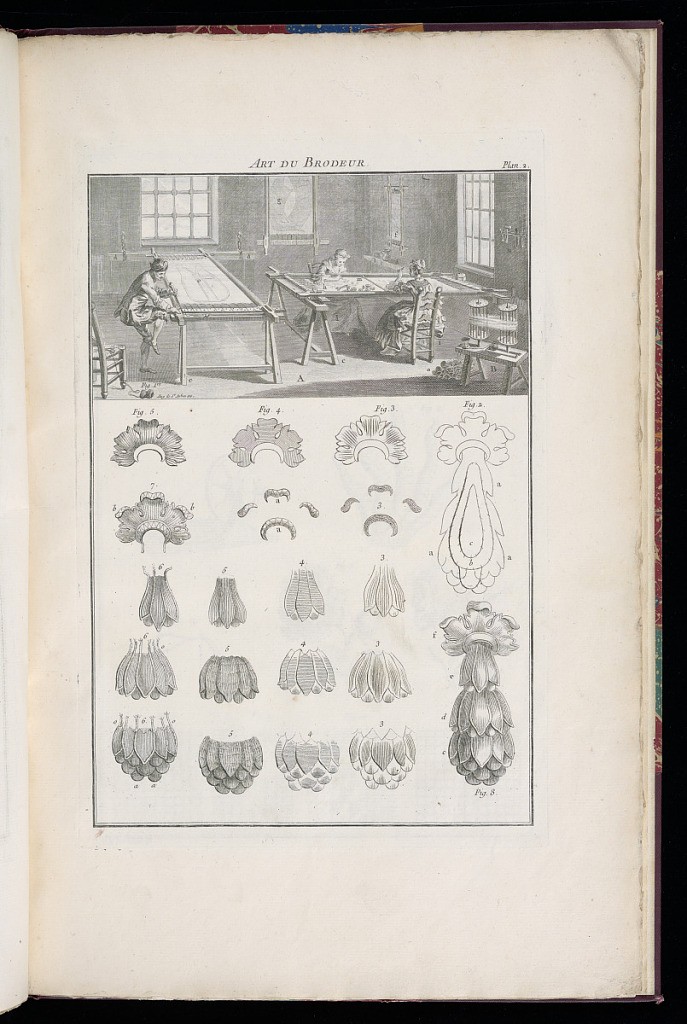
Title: ART DU BRODEUR
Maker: Charles-Germain de Saint-Aubin, French, 1721–1786
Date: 1770
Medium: Etching and engraving on laid paper
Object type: Print
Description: The second plate from a series of ten illustrating the tools and art of embroidery. Along the upper section, a view of the interior of a workshop with a man and two women working on embroidery frames. Other frames and tools are visible within the interior with two large windows. Below the scene are numbered and lettered designs for elements of embroidered ornament, showing their different stages of embroidery, from outlines to finished design with shading. The design includes leaves and petals. The whole is framed within a double-lined border. The numbers and letters are referred to in the accompanying text, which is not included in this album. The plate is titled and numbered.